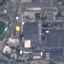
Land use / land cover class: Industrial